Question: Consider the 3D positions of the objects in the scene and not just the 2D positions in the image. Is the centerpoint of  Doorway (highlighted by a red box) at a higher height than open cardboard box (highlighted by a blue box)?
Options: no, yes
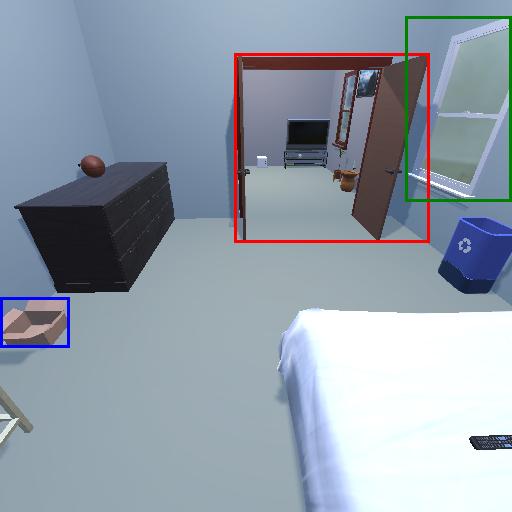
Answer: no